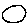
Label: moon